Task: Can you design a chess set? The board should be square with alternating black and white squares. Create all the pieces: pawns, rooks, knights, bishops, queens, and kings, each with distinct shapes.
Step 798:
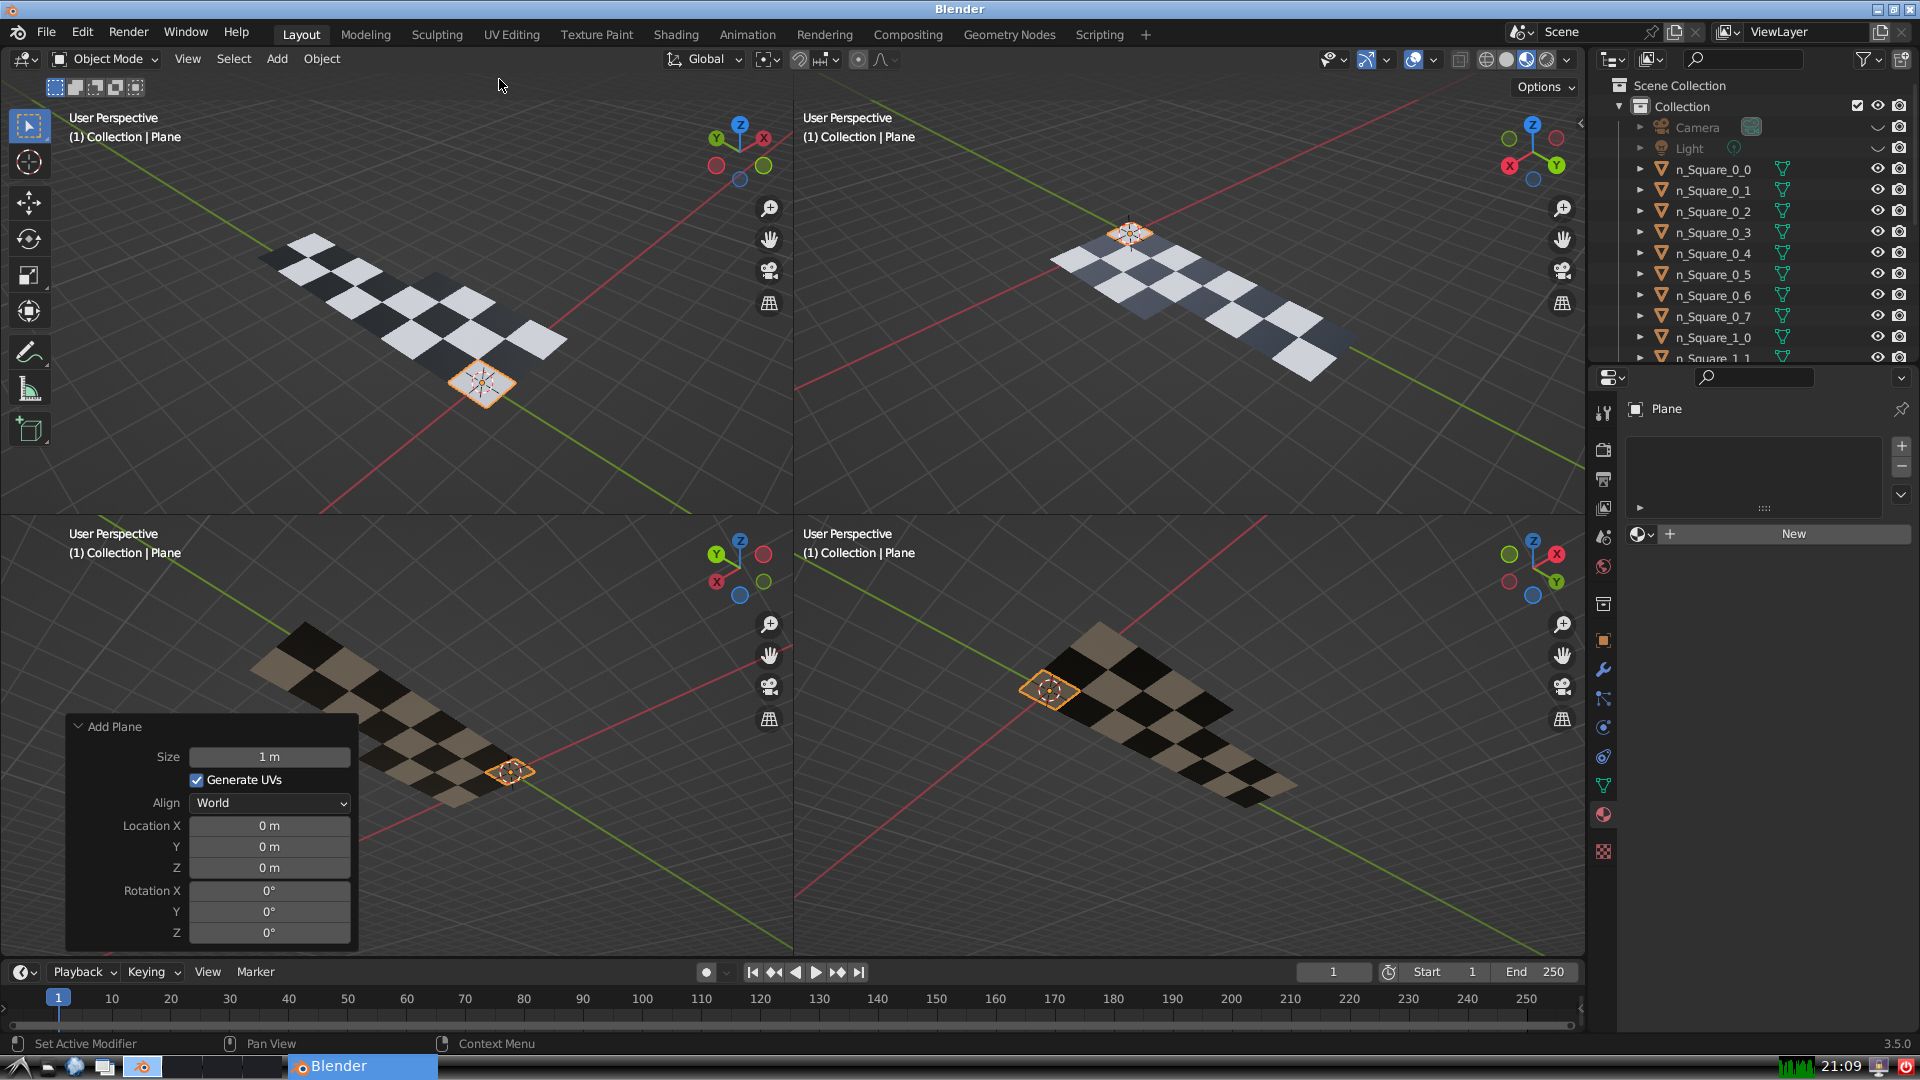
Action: {"mouse_move": [270, 758]}